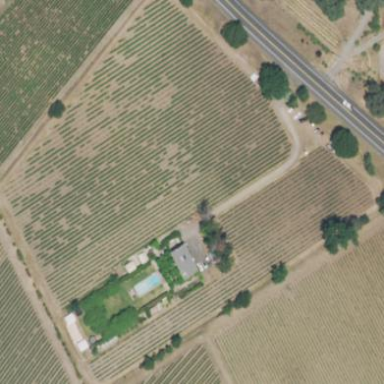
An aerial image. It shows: Vineyard with grape crops.